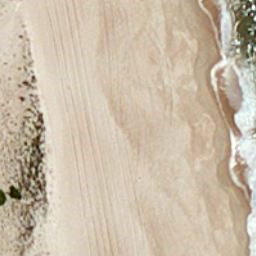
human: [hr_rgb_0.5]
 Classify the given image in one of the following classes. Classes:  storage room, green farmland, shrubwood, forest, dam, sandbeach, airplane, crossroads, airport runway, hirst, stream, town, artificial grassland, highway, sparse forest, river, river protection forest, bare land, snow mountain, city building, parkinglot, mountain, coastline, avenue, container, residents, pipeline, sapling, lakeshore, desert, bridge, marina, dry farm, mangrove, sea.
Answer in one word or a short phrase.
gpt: sandbeach